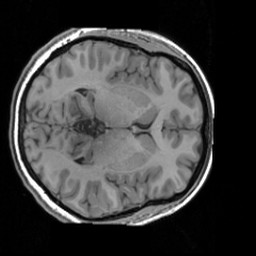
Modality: T1w
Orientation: axial
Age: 25
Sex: female
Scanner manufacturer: siemens
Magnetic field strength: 3 T
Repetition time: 1.63 s
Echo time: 0.00311 s